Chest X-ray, PA view. Patient: 35 years old, sex F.
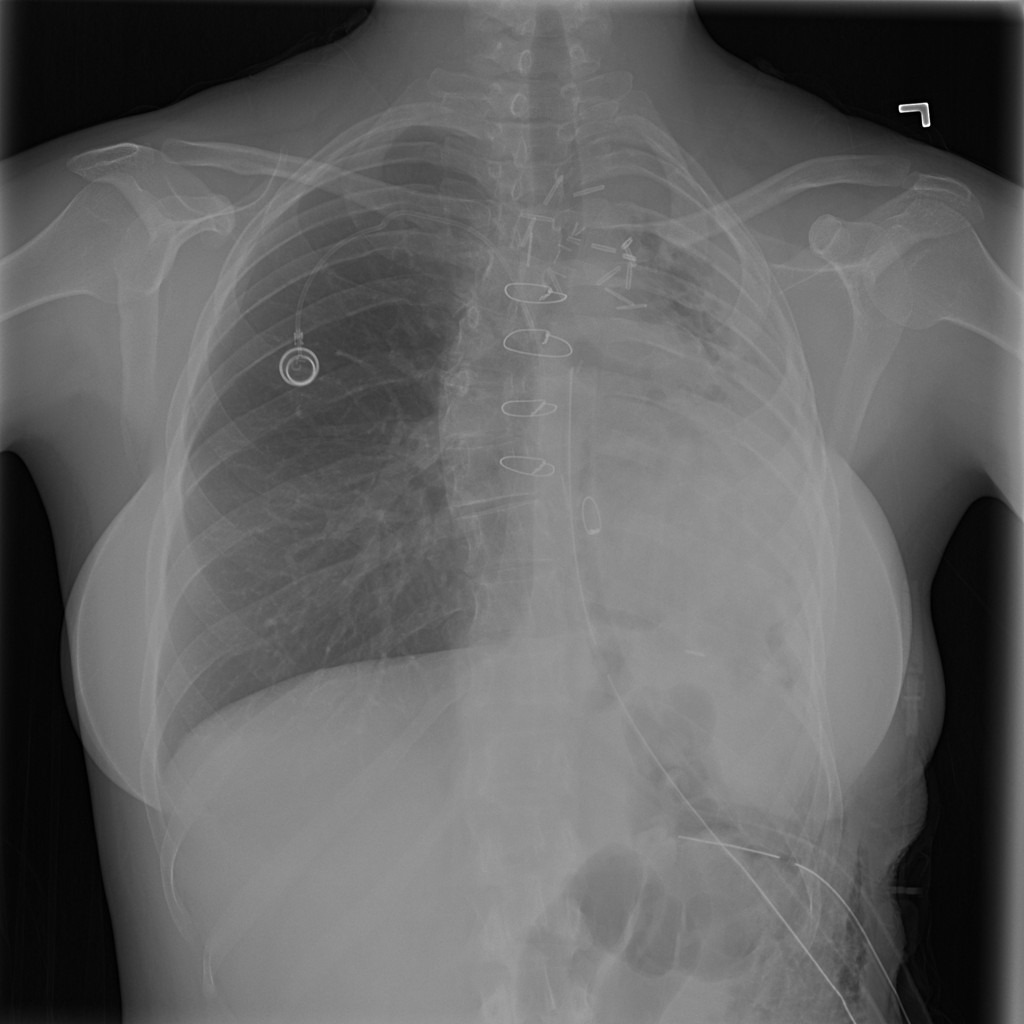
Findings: No Finding